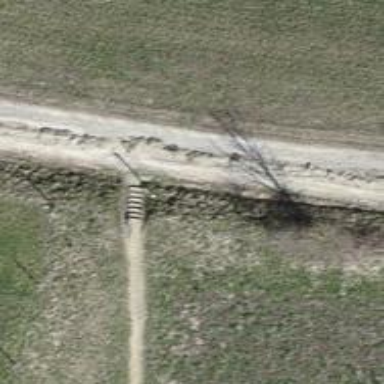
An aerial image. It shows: Road with steps.